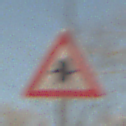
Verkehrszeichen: Vorfahrt
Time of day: SunriseSunset
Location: Outdoor (Nature)
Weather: PartlyCloudy
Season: NotSpecified
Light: Natural